Field crop: maize
Growth stage: 2
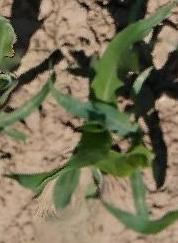
Species: maize